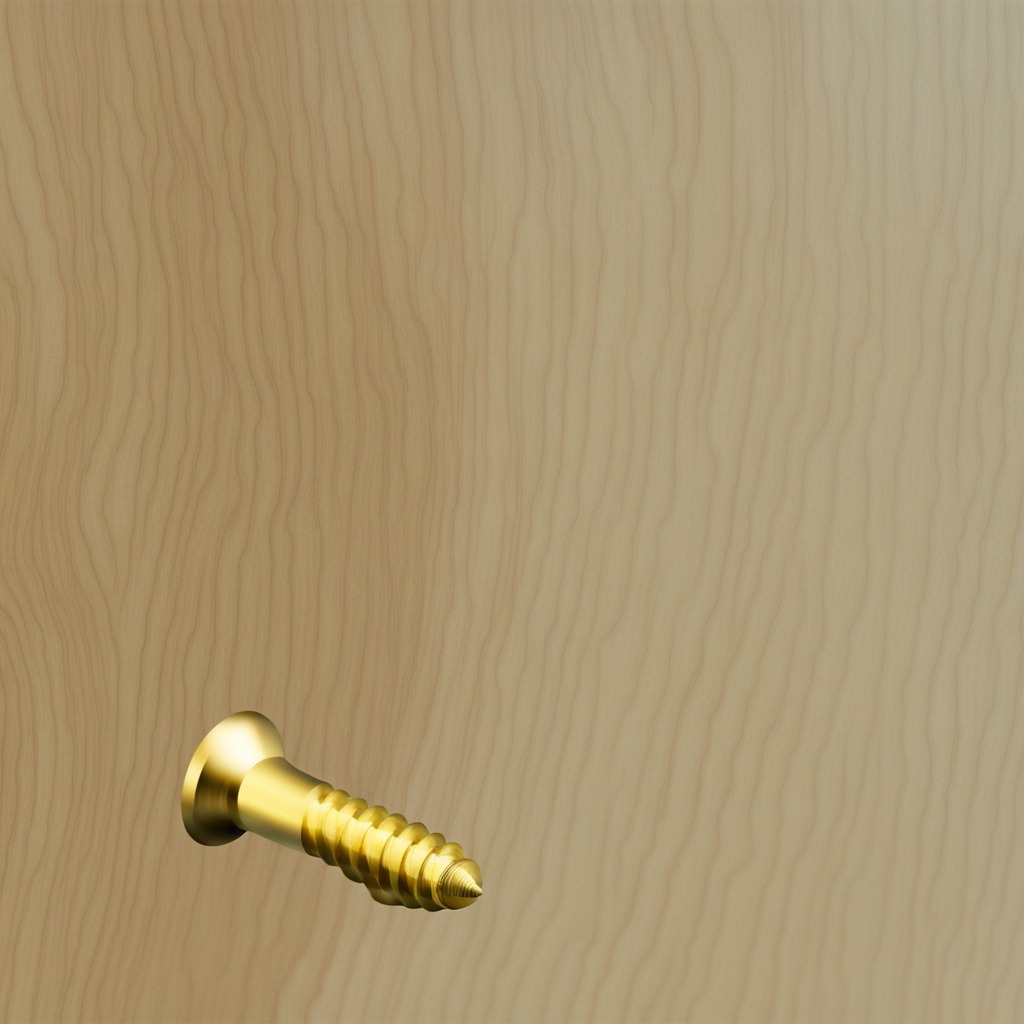
A metal screw lying on a plywood surface in a paint workshop lit by afternoon window light.